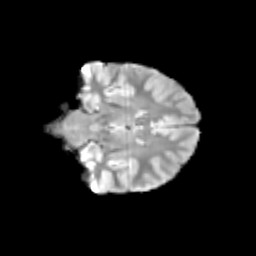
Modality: T2w
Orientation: coronal
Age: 11
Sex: male
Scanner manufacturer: siemens
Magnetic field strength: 3 T
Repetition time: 3.8 s
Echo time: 0.07 s